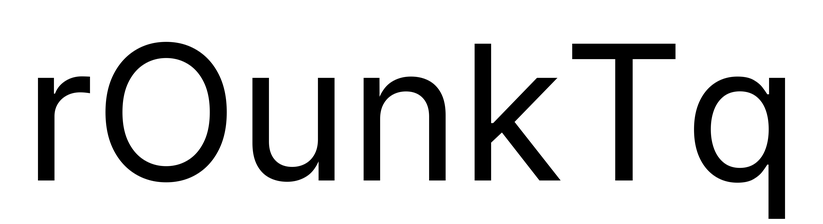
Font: Inter_Regular